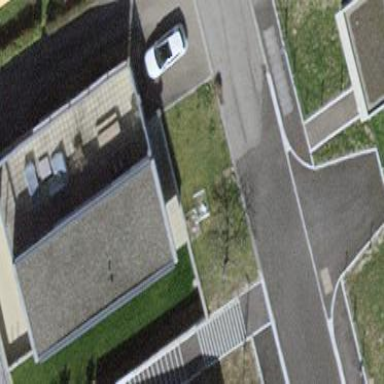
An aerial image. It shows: Building with flat roof.